Question: I am trying to target a specific div using jquery and the nth child selector. The code I am trying to manipulate is generated by a drag and drop cms so I cannot add id's to the elements. Another problem is all the classes are the same. I have managed to apply some ids to some of the divs but the little jquery script I have used won't add id's to the hidden elements that show on hover/click depending on device.
Here is the little script I have used to add id's do some of the divs, if any one knows how to make this apply id's to all the divs with .tcElement as a class that would work to:
'''
$(".tcElement").each(function(i){
$(this).attr('id', 'id_'+(i+1));
});
'''
My question is how would I select and add a click event to a div with the xpath:
//*[@id="id_32"]/div/div/div[2]/div
Here is the jquery I am using:
'''
$("#id_32 > div:nth-child(4)").click(function(e) {
$("#tab-2").click();
e.preventDefault();
});
});
'''
Here is the code output by the system:

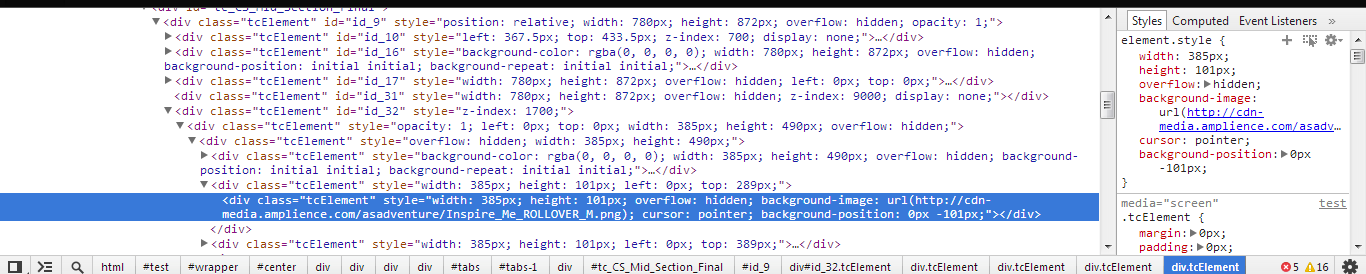
Answer: Although this type of approach if very easy to break on the slightest change in HTML, you can use
'''
$('#id_32 > div > div > div:eq(1) > div').click(...);
'''
But be sure that the those div elements are not dynamically created/added or the above code will not work..